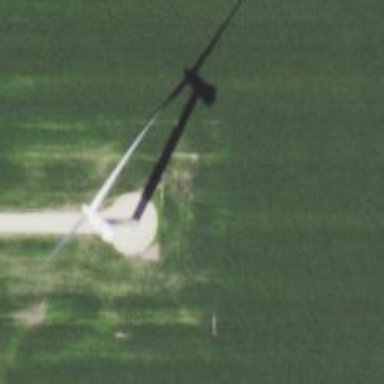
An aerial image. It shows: Wind generator powered by Vestas horizontal axis wind turbine.